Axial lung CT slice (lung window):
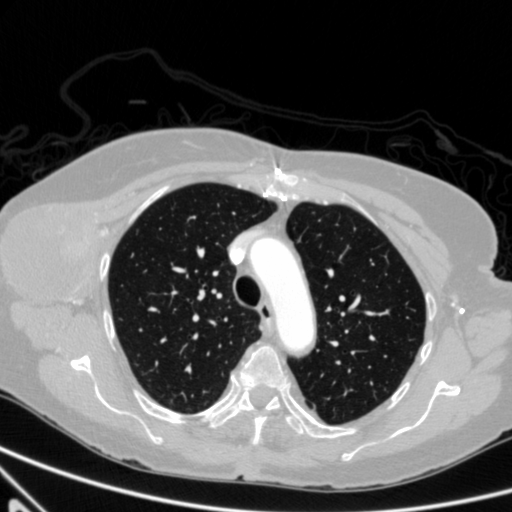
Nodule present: no